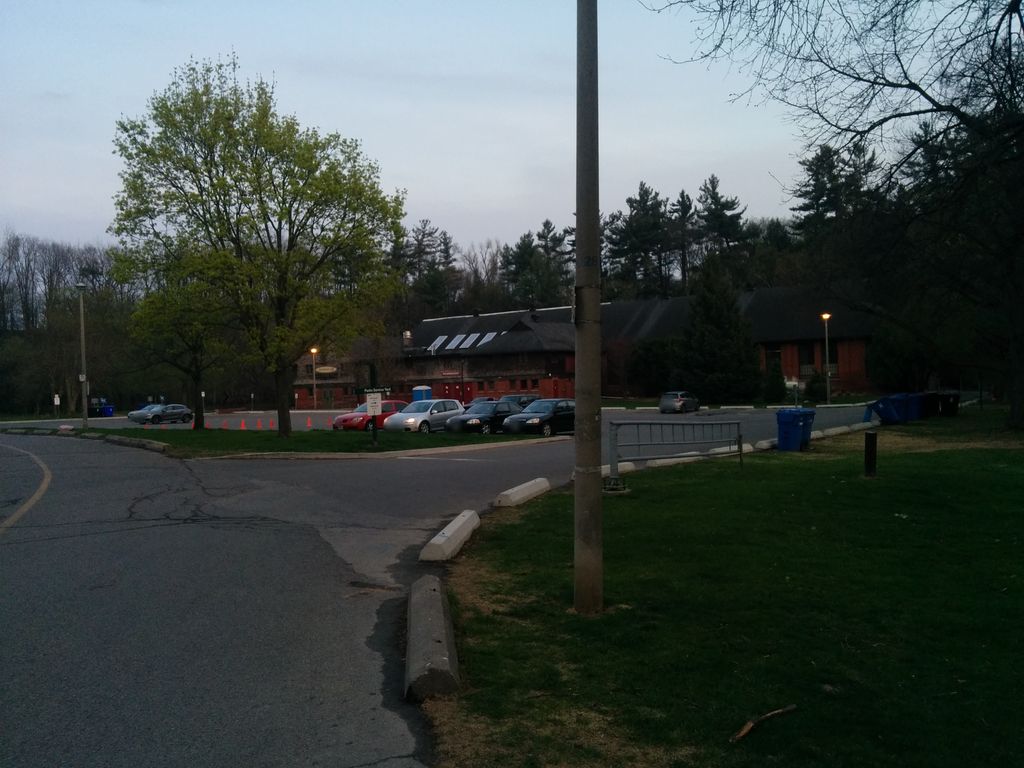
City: toronto